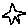
Label: star